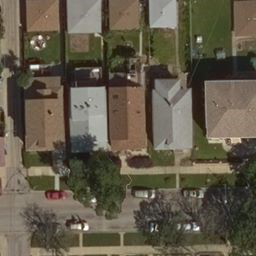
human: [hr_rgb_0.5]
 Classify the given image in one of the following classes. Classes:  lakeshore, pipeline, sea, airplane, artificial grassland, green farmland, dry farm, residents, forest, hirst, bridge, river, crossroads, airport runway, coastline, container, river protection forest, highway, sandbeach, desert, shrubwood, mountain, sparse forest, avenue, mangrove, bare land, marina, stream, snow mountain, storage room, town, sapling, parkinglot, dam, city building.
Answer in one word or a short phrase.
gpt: residents